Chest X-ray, PA view. Patient: 66 years old, sex F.
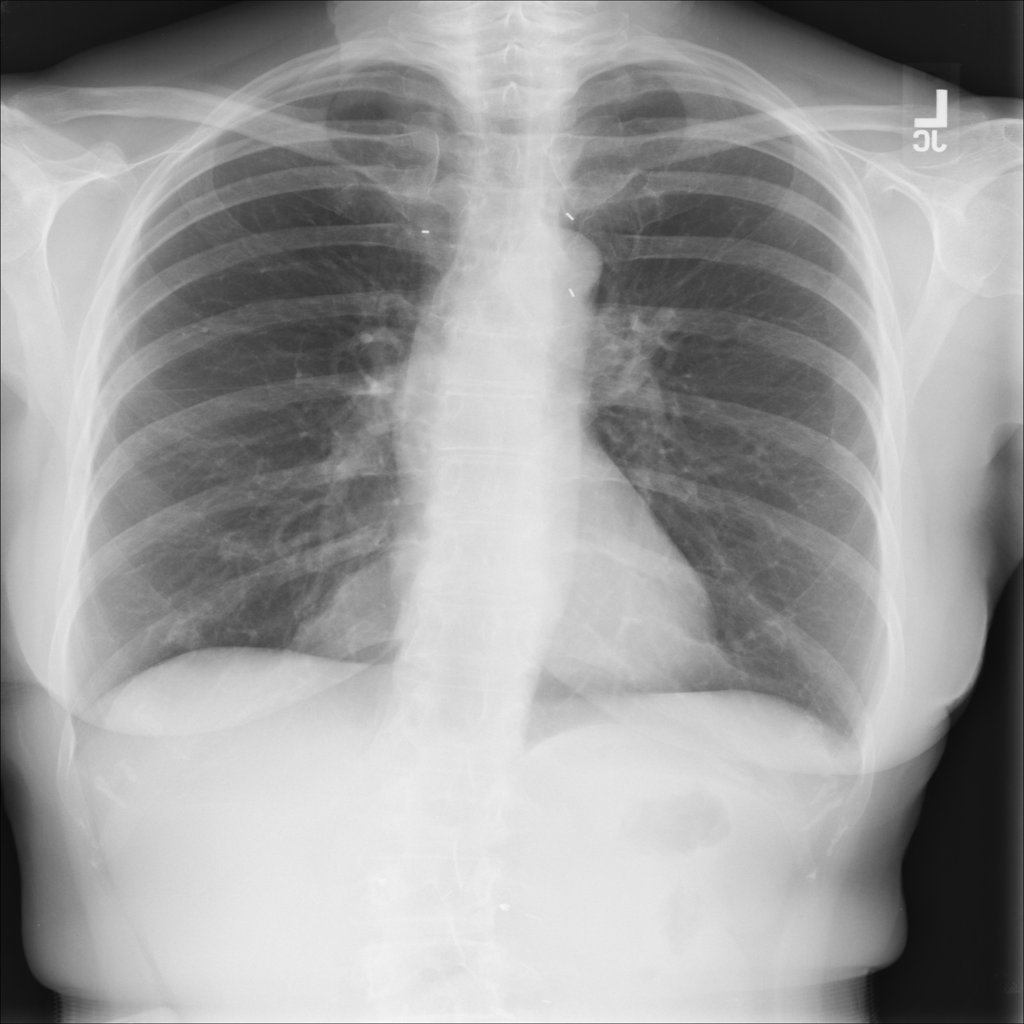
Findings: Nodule